Field crop: tomato
Growth stage: 2
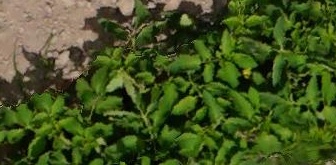
Species: tomato